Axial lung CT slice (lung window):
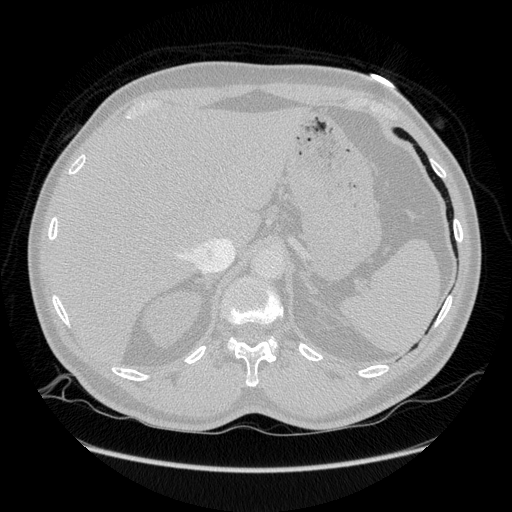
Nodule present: no